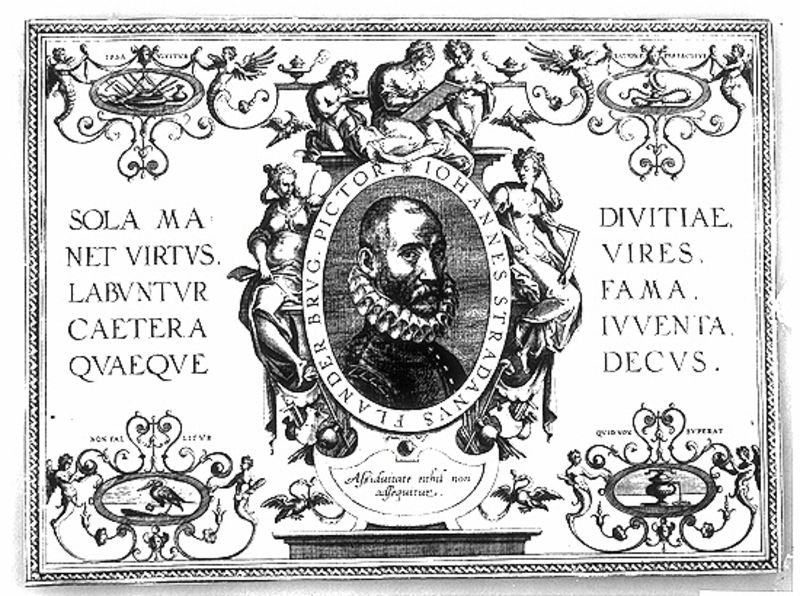
Titel: Bildnis des Jan van der Straet
Künstler: Johan Wierix
Institution: (Seriendruck)
Schlagwörter: flügel, hand, kopf, mann, nackt, vogel, wasser, weiß, frauen, mädchen, busen, frau, grau, mund, nase, ohr, schwarz, stirn, zeichnung, blick, malerei, muster, ornament, bart, arm, augen, gesicht, johannes, kragen, rahmen, sockel, vollbart, bild, bildnis, halskrause, herr, mühlsteinkragen, niederlande, portrait, porträt, vögel, figur, blatt, kinn, lippen, tugend, brunnen, kinder, oval, rund, engel, kanne, ranken, vase, bein, brüste, schrift, papier, grafik, graphik, monochrom, rand, figuren, tafel, kartusche, weiber, ernst, inschrift, glatze, dekor, ornamente, maler, nackte, podest, knöpfe, schild, buch, medaillon, umrahmung, jugend, druck, druckgraphik, schwarz-weiß, schraffur, stich, titel, kupfer, illustration, text, buchstaben, beschriftung, schlange, titelblatt, krause, girlanden, wappen, schein, werkzeug, medallion, zeichnen, schreiben, wams, reichtum, zier, zierde, schreiber, urkunde, putten, kupferstich, allegorien, putti, urne, groteske, winkel, latein, lateinisch, motto, umschrift, tiefdruck, nckt, flandern, grotesken, schreiberin, brügge, schwarzweis, fama, ruhm, humanismus, galileo, kräfte, schrtift, nedaillon, pictor, 16. jhdt, wagenradkragen, johannes stradanus, stradanus, flander, druckverfahren, marabu, niederlande#, halskause, dinitiae, vires, decus